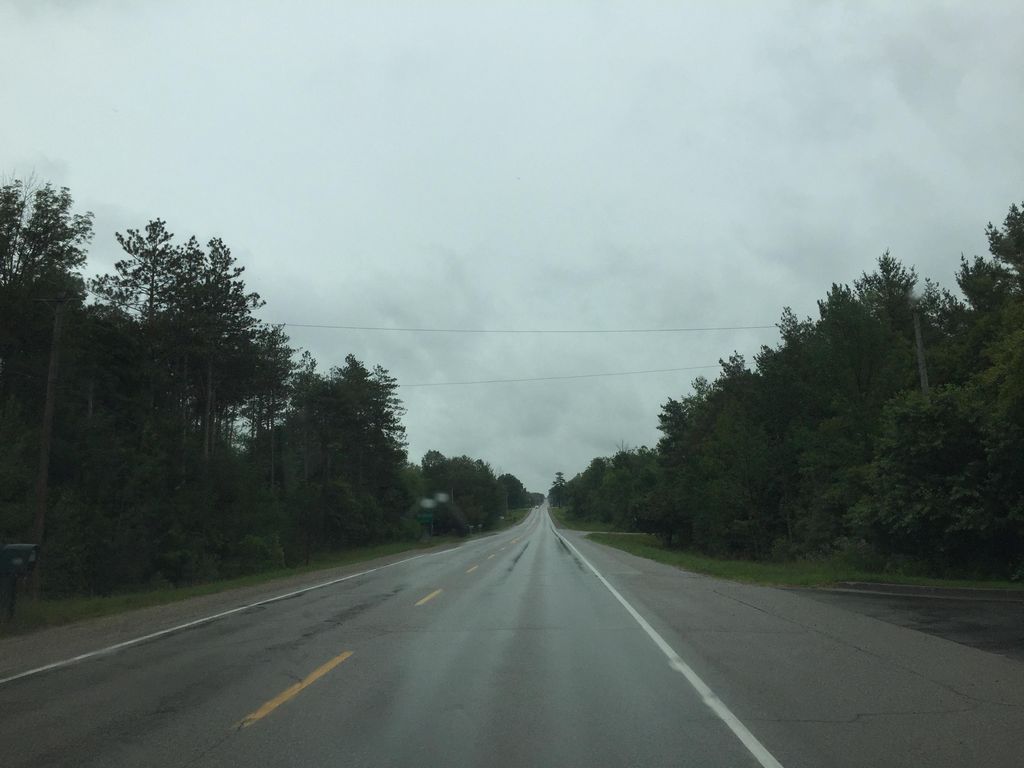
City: kitchener-waterloo